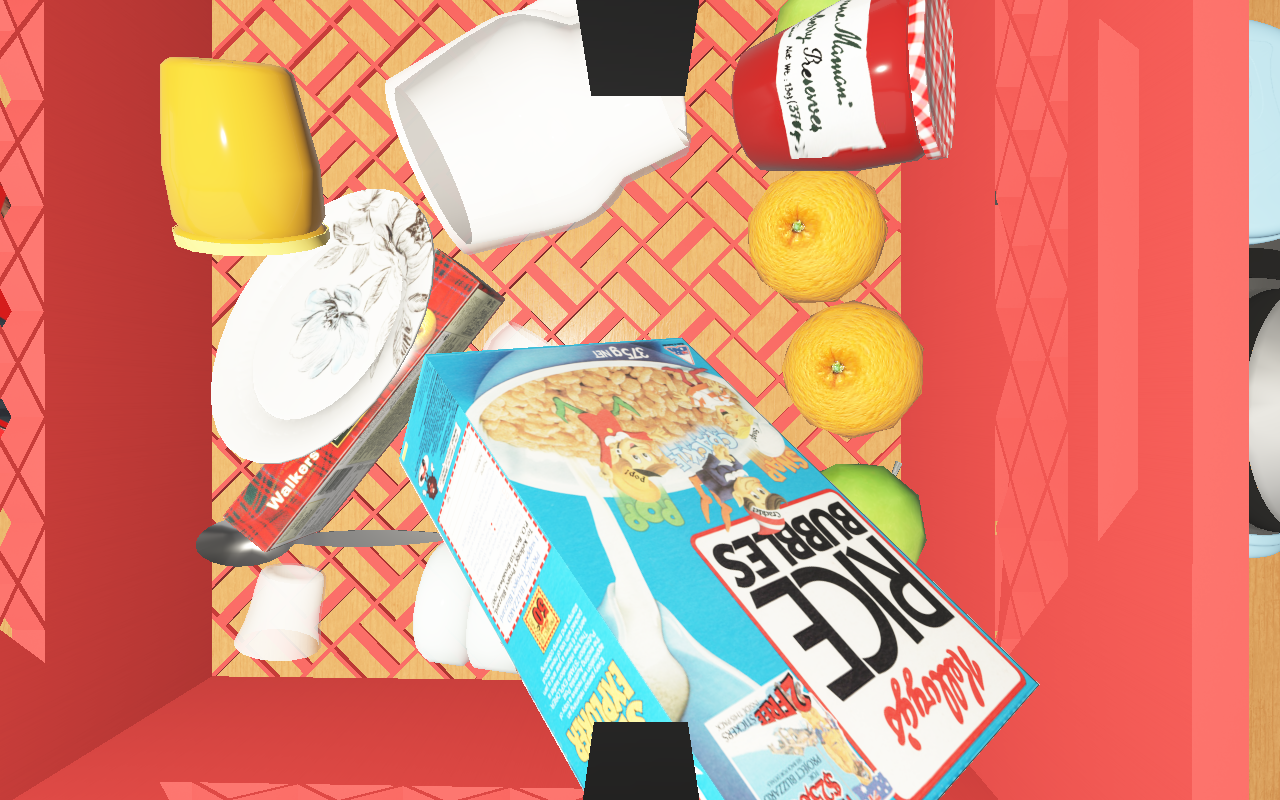
Objects in the scene:
carafe
water bottle
apple
apple
orange
plate
glass
wineglass
honey jar
cereal box
biscuit box